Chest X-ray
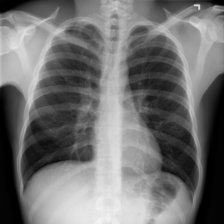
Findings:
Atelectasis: negative
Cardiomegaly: negative
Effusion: negative
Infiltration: positive
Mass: negative
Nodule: negative
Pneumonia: negative
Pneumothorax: negative
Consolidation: negative
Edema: negative
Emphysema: negative
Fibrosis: negative
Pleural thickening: negative
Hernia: negative